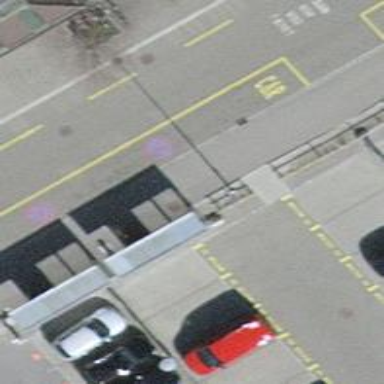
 serving as public transport platform. It is part of bus station."